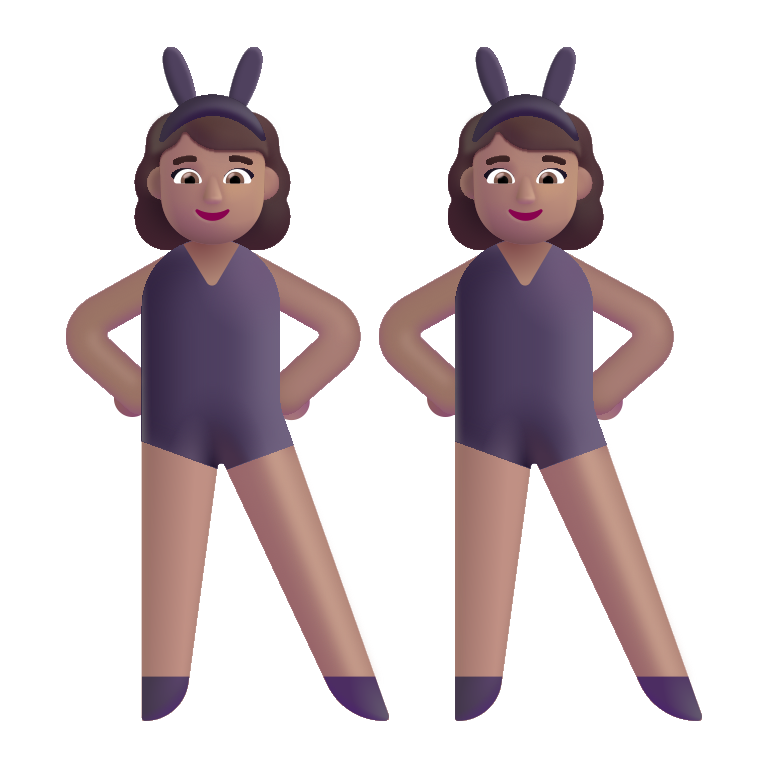
woman with bunny ears color